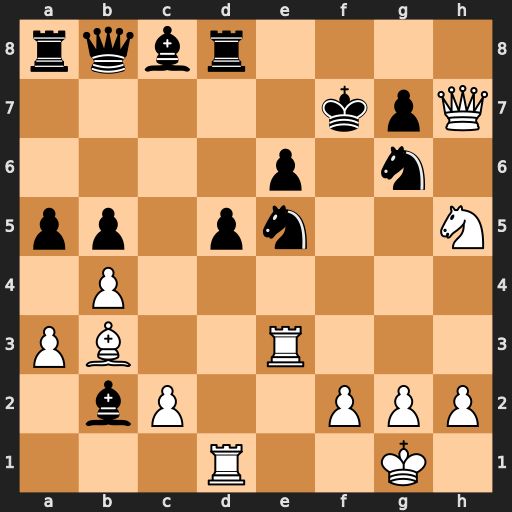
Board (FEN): rqbr4/5kpQ/4p1n1/pp1pn2N/1P6/PB2R3/1bP2PPP/3R2K1
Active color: w
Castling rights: -
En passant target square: -
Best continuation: Qxg7+ Ke8 Nf6#